Question: So far i have this code:
'''
function changeGeoLoc($a,$b,$c){
echo "<ul style='list-style-type: none; display:inline;'>";
while(list(,$geoloc) = each($a) AND list(,$Details) = each($b)) {
echo "<li style='list-style-type: none; display:inline; padding-right:5px;'>$Details {$c->$geoloc} </li>";
}
echo "</ul>";
}
'''
which produces this:

Does anyone know how to make the above centered so its in the middle?
Any ideas appreciated.
Thankyou
.
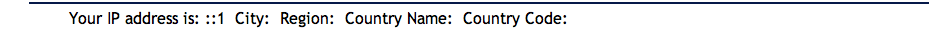
Answer: If you want to center the content of the UL without providing a fixed width probably the easiest way is the following:
'''
function changeGeoLoc($a,$b,$c){
echo "<ul style='list-style-type: none; text-align: center;'>";
while(list(,$geoloc) = each($a) AND list(,$Details) = each($b)) {
echo "<li style='list-style-type: none; display:inline; padding-right:5px;'>$Details {$c->$geoloc} </li>";
}
echo "</ul>";
}
'''